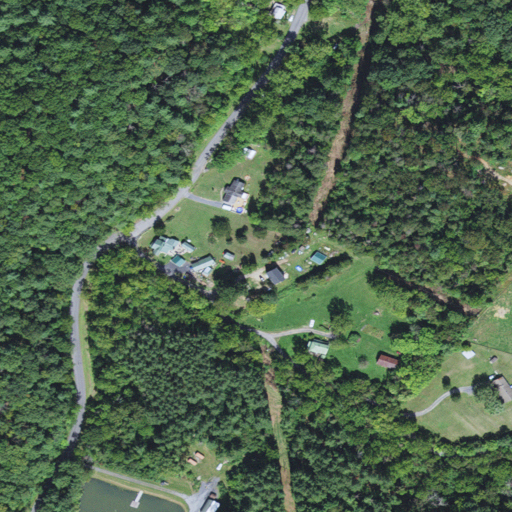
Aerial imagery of valley in Virginia named Thompson Hollow containing mixed forest, deciduous forest, open development, evergreen forest, pasture, and low intensity development